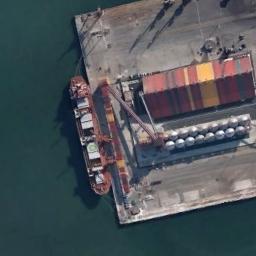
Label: ship